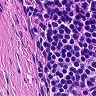
Metastatic tissue present: no